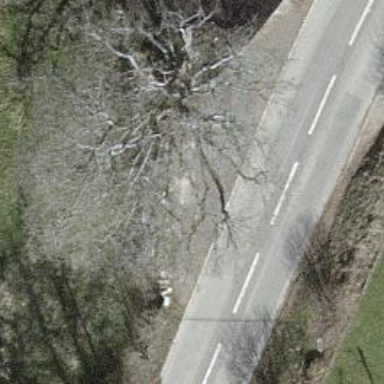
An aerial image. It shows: Bus stop along the road.